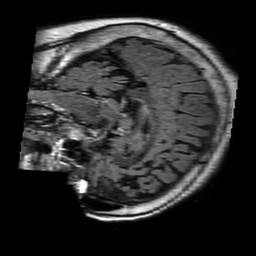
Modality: FLAIR
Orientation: sagittal
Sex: female
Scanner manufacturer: philips
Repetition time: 11 s
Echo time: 0.125 s